Question: I'm designing a MySQL database and a corresponding RoR app that will hold various businesses, each business will have an address.
A requirement of this application is to search the database by City/Country (this will hold businesses across Europe/UK). The search results will be returned by the nearest city in that country.
Here is a rough ERD:
What is the best way to organize the DB? Should I move the city field into its own table? Should I store GPS coordinates for each business?
Thanks!
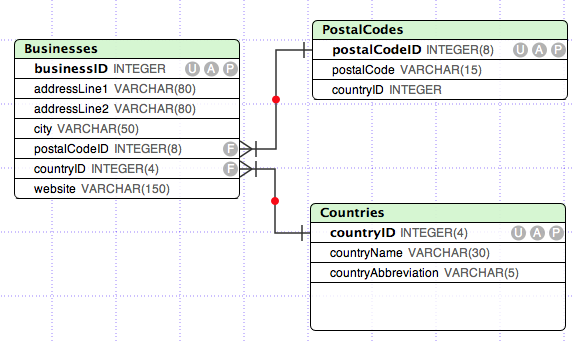
Answer: I would store the City in a separate table with latitude/longitude of city hall (or city center). Then for each store I would store latitude/longitude.
This will allow you to calculate the distance from the store to city centre, and rank by distance, so that you can show the top N.
If later you store users' locations, then it is easy top moify your query to show distance from the user's location.